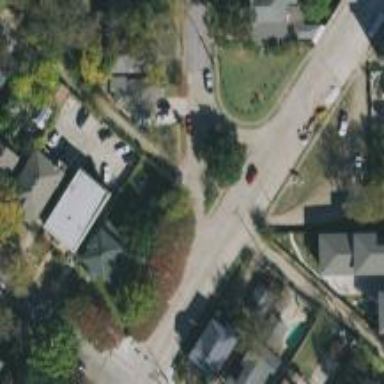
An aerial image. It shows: Alleyway designated as service road.